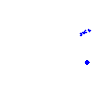
Particle: electron